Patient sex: M
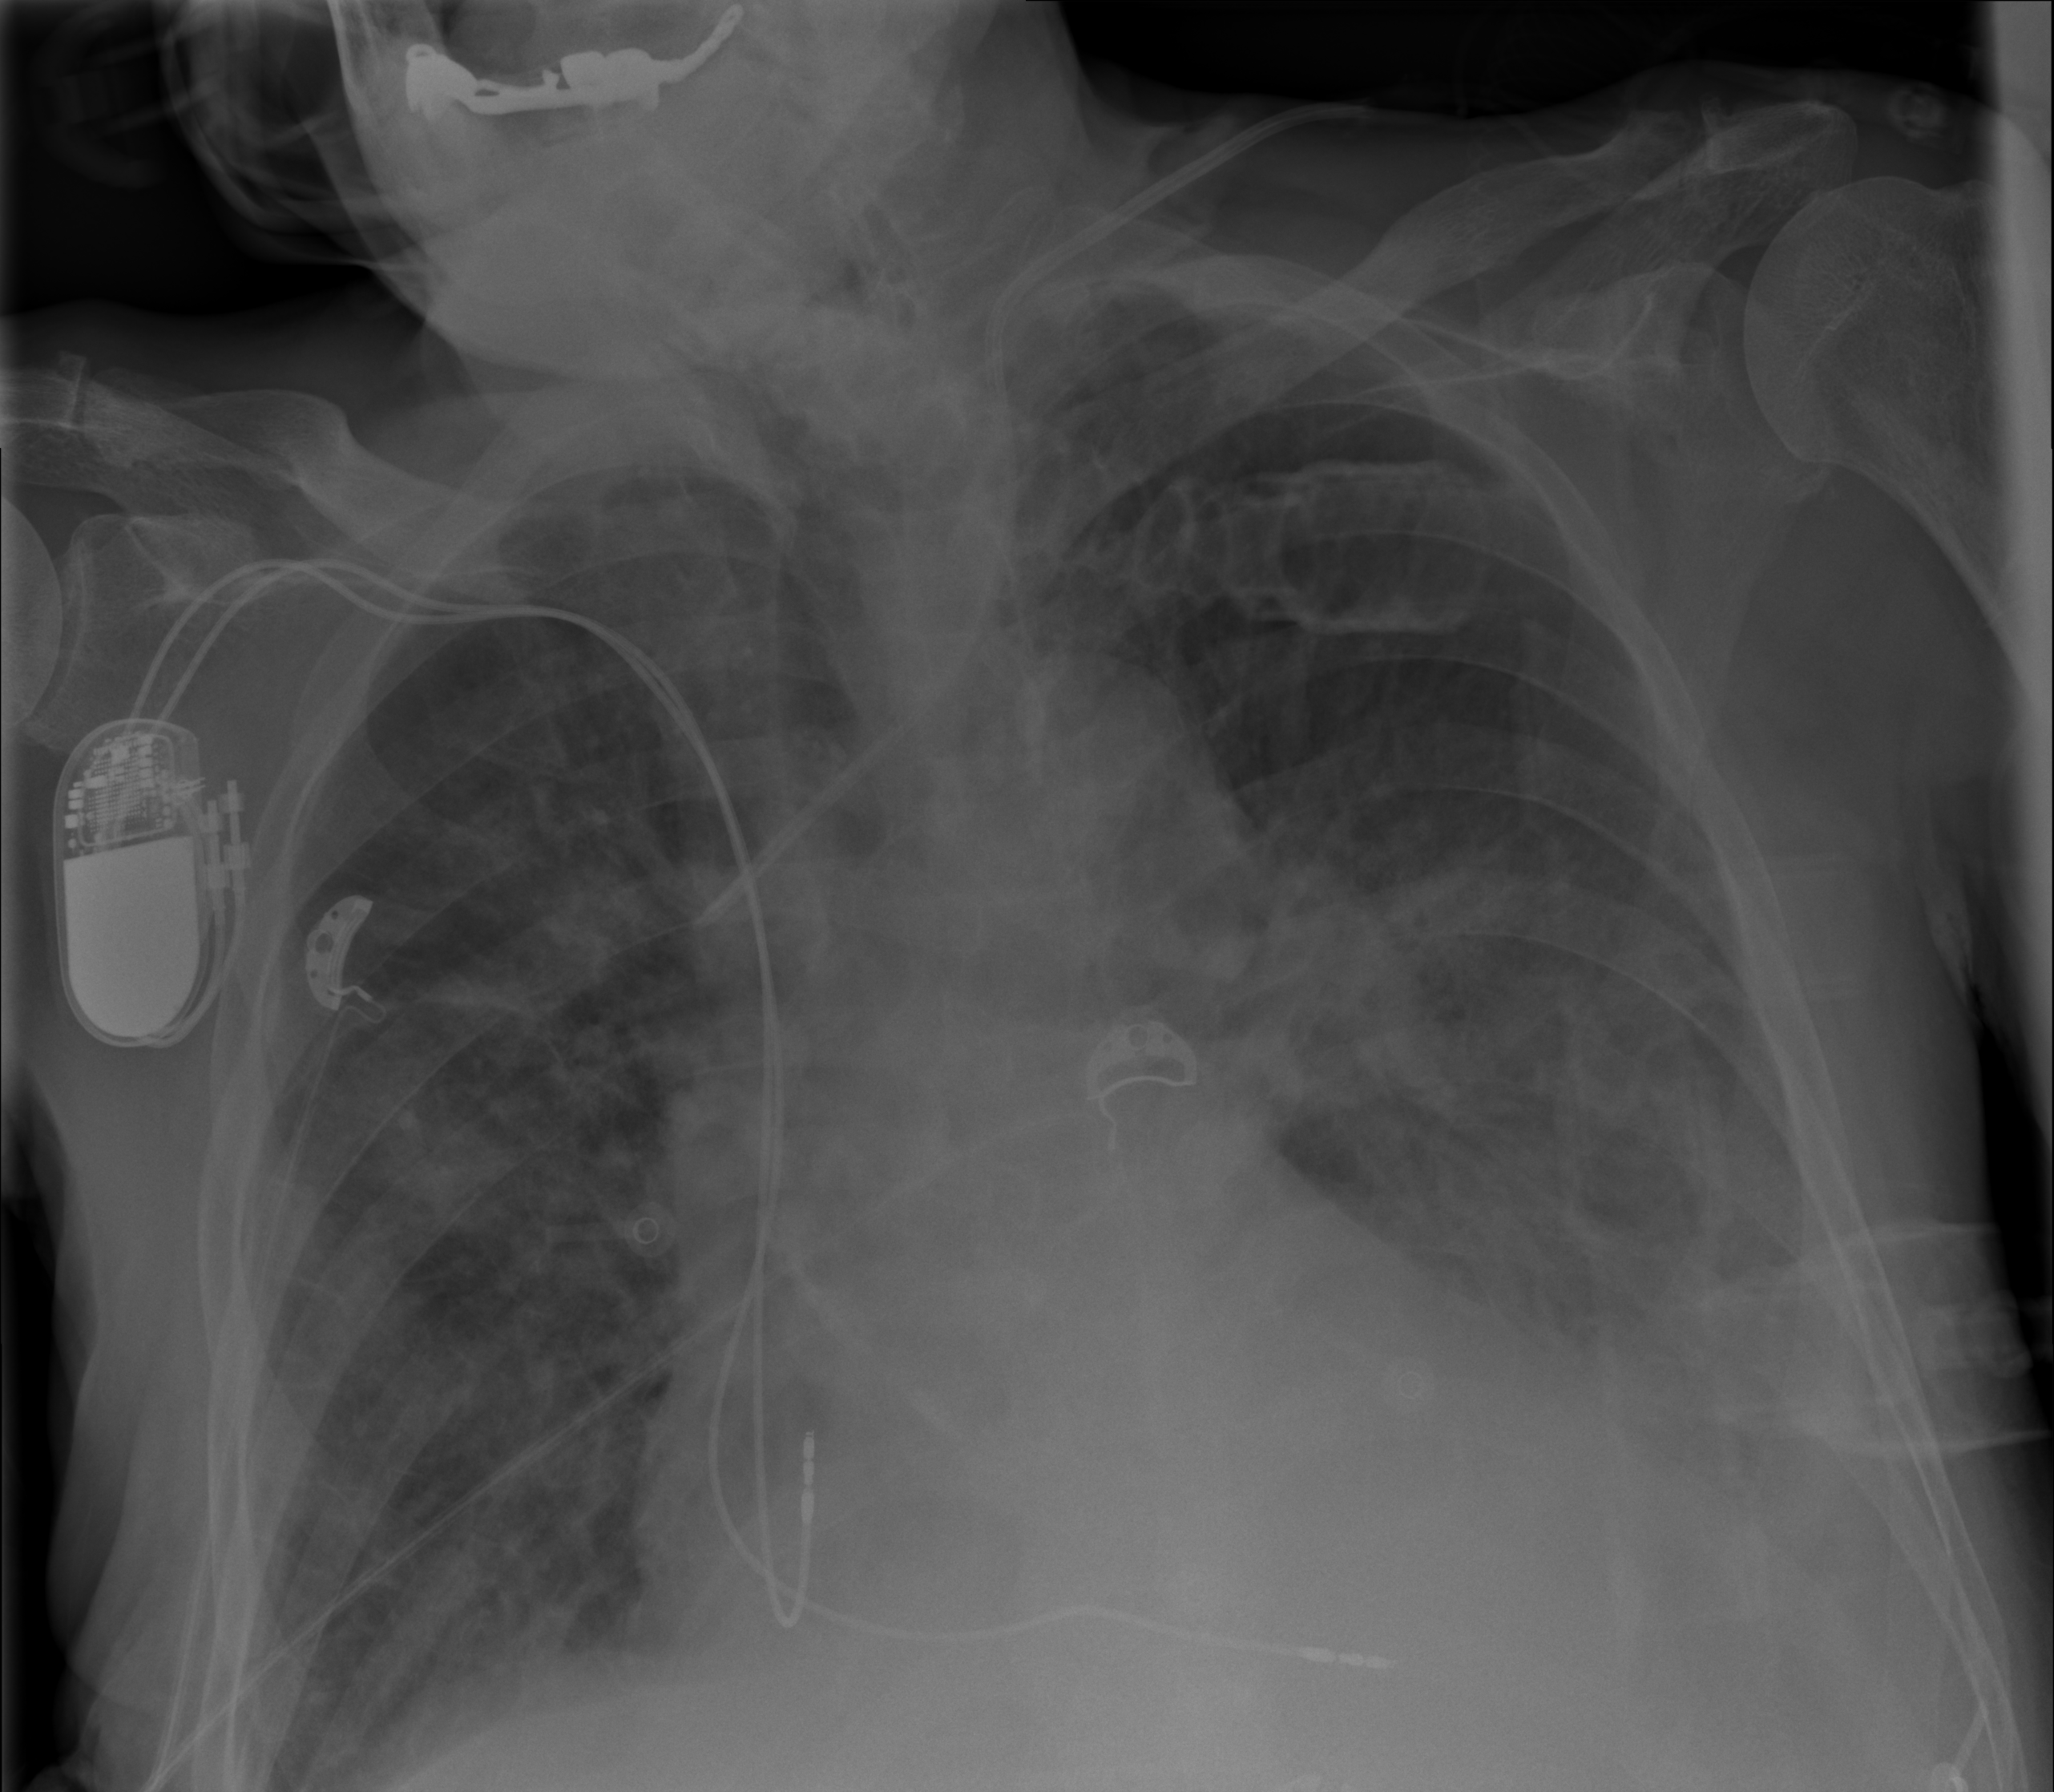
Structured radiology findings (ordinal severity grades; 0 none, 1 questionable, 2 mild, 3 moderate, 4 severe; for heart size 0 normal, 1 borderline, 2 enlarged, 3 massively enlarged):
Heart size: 2
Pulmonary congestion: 3
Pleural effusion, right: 0
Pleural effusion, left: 2
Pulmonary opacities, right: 2
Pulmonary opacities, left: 3
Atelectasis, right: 2
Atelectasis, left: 3